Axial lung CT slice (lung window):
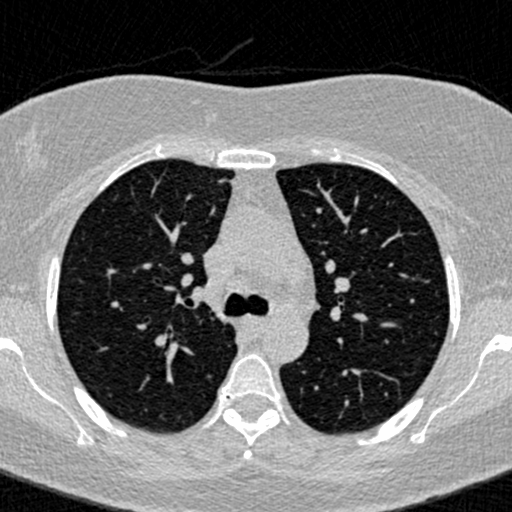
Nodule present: no